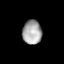
Tissue: lung
Cell type: Myeloid cells
Senescence score: 0.2224
Nuclear area (px): 454
Mean DAPI intensity: 165.65